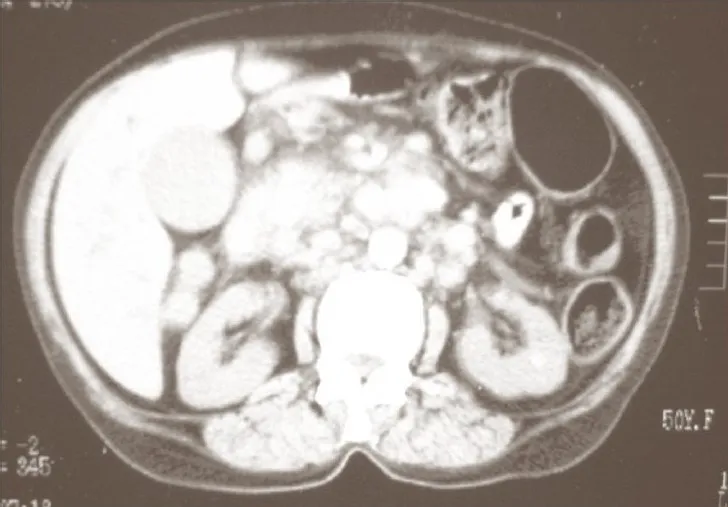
CT scan showing enlarged head of pancreas with heterogeneous soft tissue mass measuring 5 x 5 cm. with multiple porta hepatis and paraaortic lymph nodes with no evidence of hepatic focal lesions.
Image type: radiology (ct)